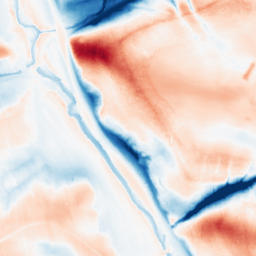
Category: classical
Decomposition family: gaussian_anisotropic
Decomposition parameters: sigma_x: 5
sigma_y: 20
Upsampling method: regularized
Upsampling parameters: scale: 2
lambda_reg: 0.001
Upsampling scale: 2